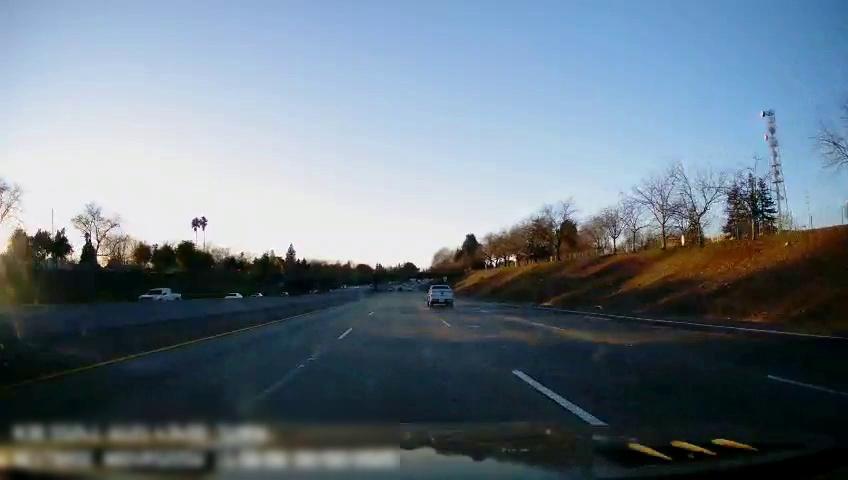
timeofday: Day
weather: Sunny
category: Drivable Space
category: Vehicles | Truck
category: Vehicles | Truck
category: Vehicles | Car
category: Vehicles | SUV
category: Lanes | Alternate Lane
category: Lanes | Current Lane
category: Lanes | Current Lane
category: Lanes | Alternate Lane
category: Lanes | Alternate Lane